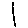
Label: line